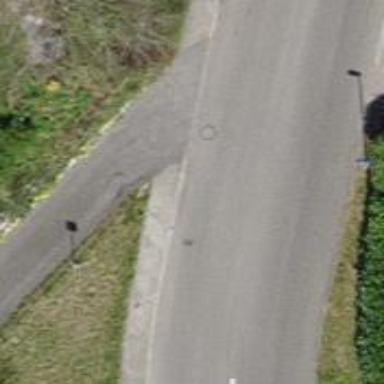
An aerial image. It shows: Asphalt footpath with unmarked crossing.